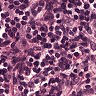
Metastatic tissue present: no